Interaction volume radius: 10 \u00c5
Interaction volume height: 10 \u00c5
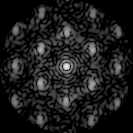
Disorder parameter: 0.4761